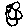
Label: flower